Question: I was wondering. I see the favicons on the website tab in my browser, and was wondering how to do this for my website also. If you don't know what I'm talking about, just look at the picture.
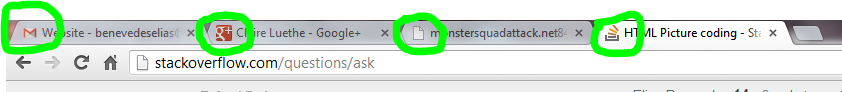
Answer: Simply, just add:
'''
<link rel="shortcut icon" type="image/x-icon" href="/favicon.ico">
'''
in your html head elements.